Question: For layouting reasons I would like to position the histgram bars centered on the labels, such that the middle of a bar is on top of the label.
'''
library(ggplot2)
df <- data.frame(x = c(0,0,1,2,2,2))
ggplot(df,aes(x)) +
geom_histogram(binwidth=1) +
scale_x_continuous(breaks=0:2)
'''
This is what it looks so far - the left side of a bar is on top of the label:

Is it possible to adjust the given snippet in such a way? (without using geom_bar instead f.x.)
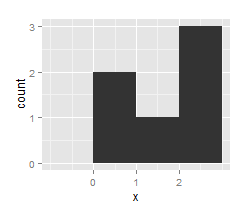
Answer: This doesn't require a categorical x axis, but you'll want to play a little if you have different bin widths than 1.
'''
library(ggplot2)
df <- data.frame(x = c(0,0,1,2,2,2))
ggplot(df,aes(x)) +
geom_histogram(binwidth=1,boundary=-0.5) +
scale_x_continuous(breaks=0:2)
'''
For older 'ggplot2' (<2.1.0), use 'geom_histogram(binwidth=1, origin=-0.5)'.